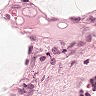
Metastatic tissue present: no